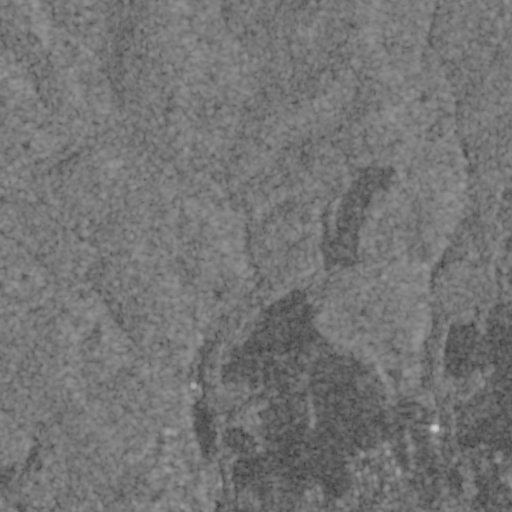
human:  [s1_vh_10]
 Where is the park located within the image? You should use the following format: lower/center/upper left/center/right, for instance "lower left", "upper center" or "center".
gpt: The park is located in the lower right of the image.
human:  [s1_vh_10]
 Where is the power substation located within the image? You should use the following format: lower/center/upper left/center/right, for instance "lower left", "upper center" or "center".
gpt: The power substation is located in the lower center of the image.
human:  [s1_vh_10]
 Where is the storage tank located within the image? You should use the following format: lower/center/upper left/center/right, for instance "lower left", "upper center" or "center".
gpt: The storage tank is located in the lower center of the image.
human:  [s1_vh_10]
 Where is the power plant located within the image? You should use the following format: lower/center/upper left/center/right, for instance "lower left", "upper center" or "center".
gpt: There is no power plant in the image.

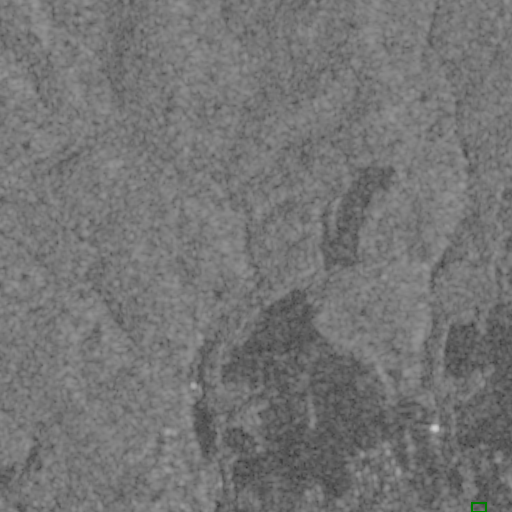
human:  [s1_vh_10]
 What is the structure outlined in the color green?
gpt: The structure outlined in green is a park.
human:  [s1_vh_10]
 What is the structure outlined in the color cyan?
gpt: There is no cyan outline.